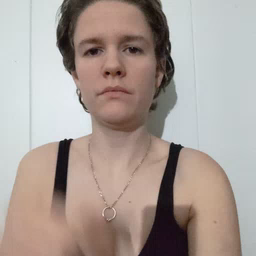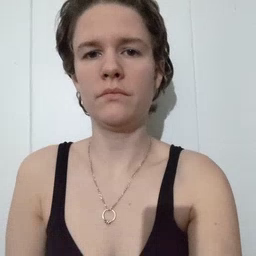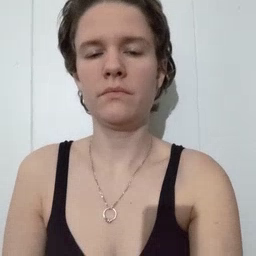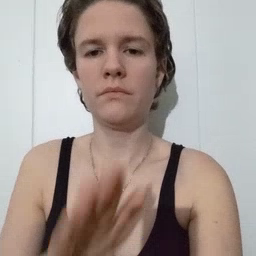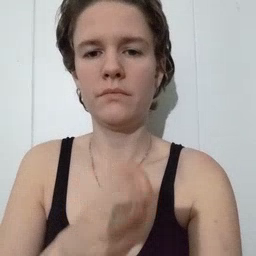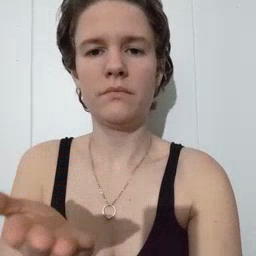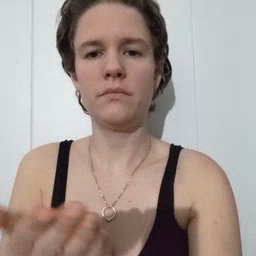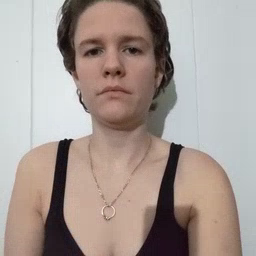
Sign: book